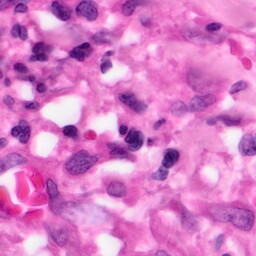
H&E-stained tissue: Pancreatic